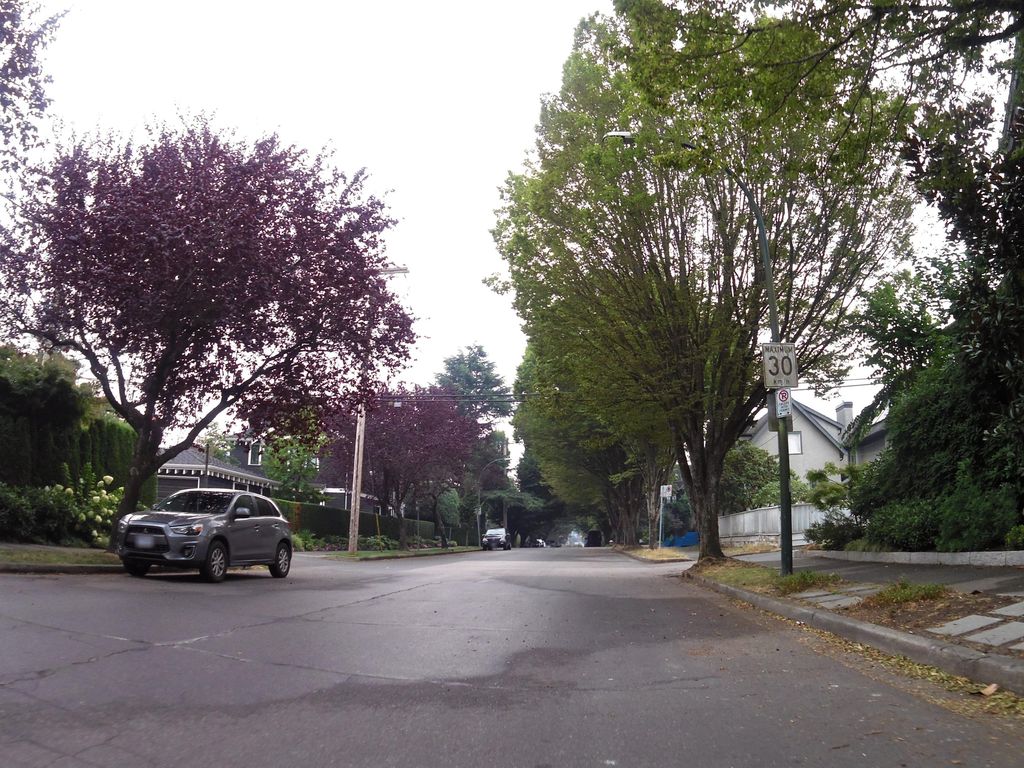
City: vancouver